Question: i am working camera project in android.my problem is camera 'setDisplayOrientation' method is not working and my camera preview on surface always landscape.i want to expected portrait camera preview on SurfaceView. I am using Samsung galaxy y (Android 2.3.5) and my activity code shown below:
'''
import java.io.IOException;
import android.app.Activity;
import android.graphics.PixelFormat;
import android.hardware.Camera;
import android.os.Bundle;
import android.view.SurfaceHolder;
import android.view.SurfaceView;
import android.view.View;
import android.widget.Button;
public class AndroidCamera extends Activity implements SurfaceHolder.Callback{
Camera camera;
SurfaceView surfaceView;
SurfaceHolder surfaceHolder;
boolean previewing = false;;
String stringPath = "/sdcard/samplevideo.3gp";
/** Called when the activity is first created. */
@Override
public void onCreate(Bundle savedInstanceState) {
super.onCreate(savedInstanceState);
setContentView(R.layout.main);
Button buttonStartCameraPreview = (Button)findViewById(R.id.startcamerapreview);
Button buttonStopCameraPreview = (Button)findViewById(R.id.stopcamerapreview);
getWindow().setFormat(PixelFormat.UNKNOWN);
surfaceView = (SurfaceView)findViewById(R.id.surfaceview);
surfaceHolder = surfaceView.getHolder();
surfaceHolder.addCallback(this);
surfaceHolder.setType(SurfaceHolder.SURFACE_TYPE_PUSH_BUFFERS);
buttonStartCameraPreview.setOnClickListener(new Button.OnClickListener(){
@Override
public void onClick(View v) {
// TODO Auto-generated method stub
if(!previewing){
camera = Camera.open();
if (camera != null){
try {
camera.setDisplayOrientation(90);
camera.setPreviewDisplay(surfaceHolder);
camera.startPreview();
previewing = true;
} catch (IOException e) {
// TODO Auto-generated catch block
e.printStackTrace();
}
}
}
}});
buttonStopCameraPreview.setOnClickListener(new Button.OnClickListener(){
@Override
public void onClick(View v) {
// TODO Auto-generated method stub
if(camera != null && previewing){
camera.stopPreview();
camera.release();
camera = null;
previewing = false;
}
}});
}
@Override
public void surfaceChanged(SurfaceHolder holder, int format, int width,
int height) {
// TODO Auto-generated method stub
}
@Override
public void surfaceCreated(SurfaceHolder holder) {
// TODO Auto-generated method stub
}
@Override
public void surfaceDestroyed(SurfaceHolder holder) {
// TODO Auto-generated method stub
}
}
'''
my problem shown blow figure:

Any one can help with any code or tutorial links and thanks for spending valuable your time
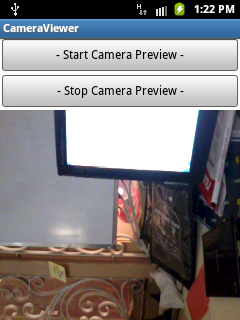
Answer: Finally i got solution and find camera preview surface view following code:
'''
import java.io.IOException;
import java.util.List;
import android.app.Activity;
import android.content.Context;
import android.content.res.Configuration;
import android.hardware.Camera;
import android.os.Build;
import android.util.Log;
import android.view.Display;
import android.view.Surface;
import android.view.SurfaceHolder;
import android.view.SurfaceView;
public class CameraPreview extends SurfaceView implements SurfaceHolder.Callback {
private SurfaceHolder mHolder;
private Camera mCamera;
private static boolean DEBUGGING = true;
private static final String LOG_TAG = "CameraPreviewSample";
private static final String CAMERA_PARAM_ORIENTATION = "orientation";
private static final String CAMERA_PARAM_LANDSCAPE = "landscape";
private static final String CAMERA_PARAM_PORTRAIT = "portrait";
protected Activity mActivity;
protected List<Camera.Size> mPreviewSizeList;
protected List<Camera.Size> mPictureSizeList;
protected Camera.Size mPreviewSize;
protected Camera.Size mPictureSize;
public CameraPreview(Context context, Camera camera) {
super(context);
mActivity=(Activity)context;
mCamera = camera;
// Install a SurfaceHolder.Callback so we get notified when the
// underlying surface is created and destroyed.
mHolder = getHolder();
mHolder.addCallback(this);
// deprecated setting, but required on Android versions prior to 3.0
mHolder.setType(SurfaceHolder.SURFACE_TYPE_PUSH_BUFFERS);
}
public void surfaceCreated(SurfaceHolder holder) {
// The Surface has been created, now tell the camera where to draw the preview.
try {
mCamera.setPreviewDisplay(holder);
mCamera.startPreview();
} catch (IOException e) {
Log.d("CameraView", "Error setting camera preview: " + e.getMessage());
}
}
public void surfaceDestroyed(SurfaceHolder holder) {
// empty. Take care of releasing the Camera preview in your activity.
}
public void surfaceChanged(SurfaceHolder holder, int format, int w, int h) {
// If your preview can change or rotate, take care of those events here.
// Make sure to stop the preview before resizing or reformatting it.
if (mHolder.getSurface() == null){
// preview surface does not exist
return;
}
// stop preview before making changes
try {
// mCamera.stopPreview();
} catch (Exception e){
// ignore: tried to stop a non-existent preview
}
// set preview size and make any resize, rotate or
// reformatting changes here
// start preview with new settings
try {
Camera.Parameters cameraParams = mCamera.getParameters();
boolean portrait = isPortrait();
configureCameraParameters(cameraParams, portrait);
mCamera.setPreviewDisplay(mHolder);
mCamera.startPreview();
} catch (Exception e){
Log.d("CameraView", "Error starting camera preview: " + e.getMessage());
}
}
public void onPause() {
mCamera.release();
mCamera = null;
}
protected void configureCameraParameters(Camera.Parameters cameraParams, boolean portrait) {
if (Build.VERSION.SDK_INT < Build.VERSION_CODES.FROYO) { // for 2.1 and before
if (portrait) {
cameraParams.set(CAMERA_PARAM_ORIENTATION, CAMERA_PARAM_PORTRAIT);
} else {
cameraParams.set(CAMERA_PARAM_ORIENTATION, CAMERA_PARAM_LANDSCAPE);
}
} else { // for 2.2 and later
int angle;
Display display = mActivity.getWindowManager().getDefaultDisplay();
switch (display.getRotation()) {
case Surface.ROTATION_0: // This is display orientation
angle = 90; // This is camera orientation
break;
case Surface.ROTATION_90:
angle = 0;
break;
case Surface.ROTATION_180:
angle = 270;
break;
case Surface.ROTATION_270:
angle = 180;
break;
default:
angle = 90;
break;
}
Log.v(LOG_TAG, "angle: " + angle);
mCamera.setDisplayOrientation(angle);
}
cameraParams.setPreviewSize(mPreviewSize.width, mPreviewSize.height);
cameraParams.setPictureSize(mPictureSize.width, mPictureSize.height);
if (DEBUGGING) {
Log.v(LOG_TAG, "Preview Actual Size - w: " + mPreviewSize.width + ", h: " + mPreviewSize.height);
Log.v(LOG_TAG, "Picture Actual Size - w: " + mPictureSize.width + ", h: " + mPictureSize.height);
}
mCamera.setParameters(cameraParams);
}
public boolean isPortrait() {
return (mActivity.getResources().getConfiguration().orientation == Configuration.ORIENTATION_PORTRAIT);
}
}
'''